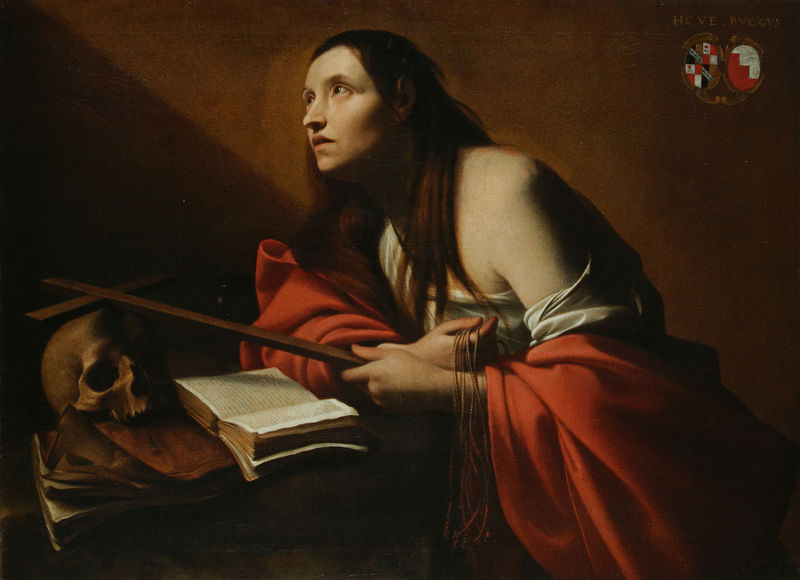
Titel: Die büßende Magdalena
Künstler: Ulrich Loth
Standort: München
Institution: Bayerische Staatsgemäldesammlungen
Schlagwörter: blätter, gemälde, kopf, mann, nackt, schatten, umhang, weiß, mädchen, sitzen, braun, frau, haar, holz, kleid, licht, raum, schwarz, blick, rot, tuch, augen, band, barock, bibel, gesicht, inkarnat, mensch, schädel, auge, gewand, haare, kordeln, lange haare, schnur, schnüre, decke, locken, schulter, schultern, schrift, italien, kette, dick, kartusche, lesen, kordel, nacktheit, memento mori, lichtstrahl, buch, kreuz, religion, gebet, wappen, verzweiflung, seiten, totenkopf, zelle, religiös, rouge, schnurr, heiliger, johanna, heilige, erleuchtung, bänder, aufgeschlagen, magdalena, rosenkranz, totenschädel, zwiespalt, verzweifelt, kreut, hieronymus, holzkreuz, kreutz, bildung, zerfleddert, allianzwappen, geißel, sainte, croix, carravaggio, büsser, vanité, bible, jeanne, selbstgeiselung, piété, bibek, blick nach oben, ibel, ädel, madeleine, crâne, relogion, dévotion, kasteiung